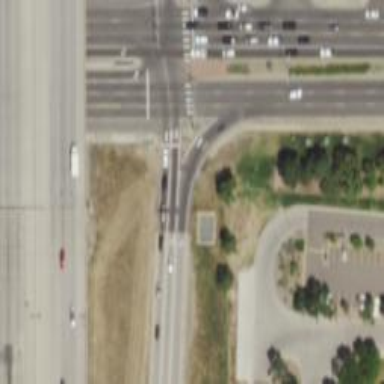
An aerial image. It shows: Uncontrolled crossing on the road.